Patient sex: M
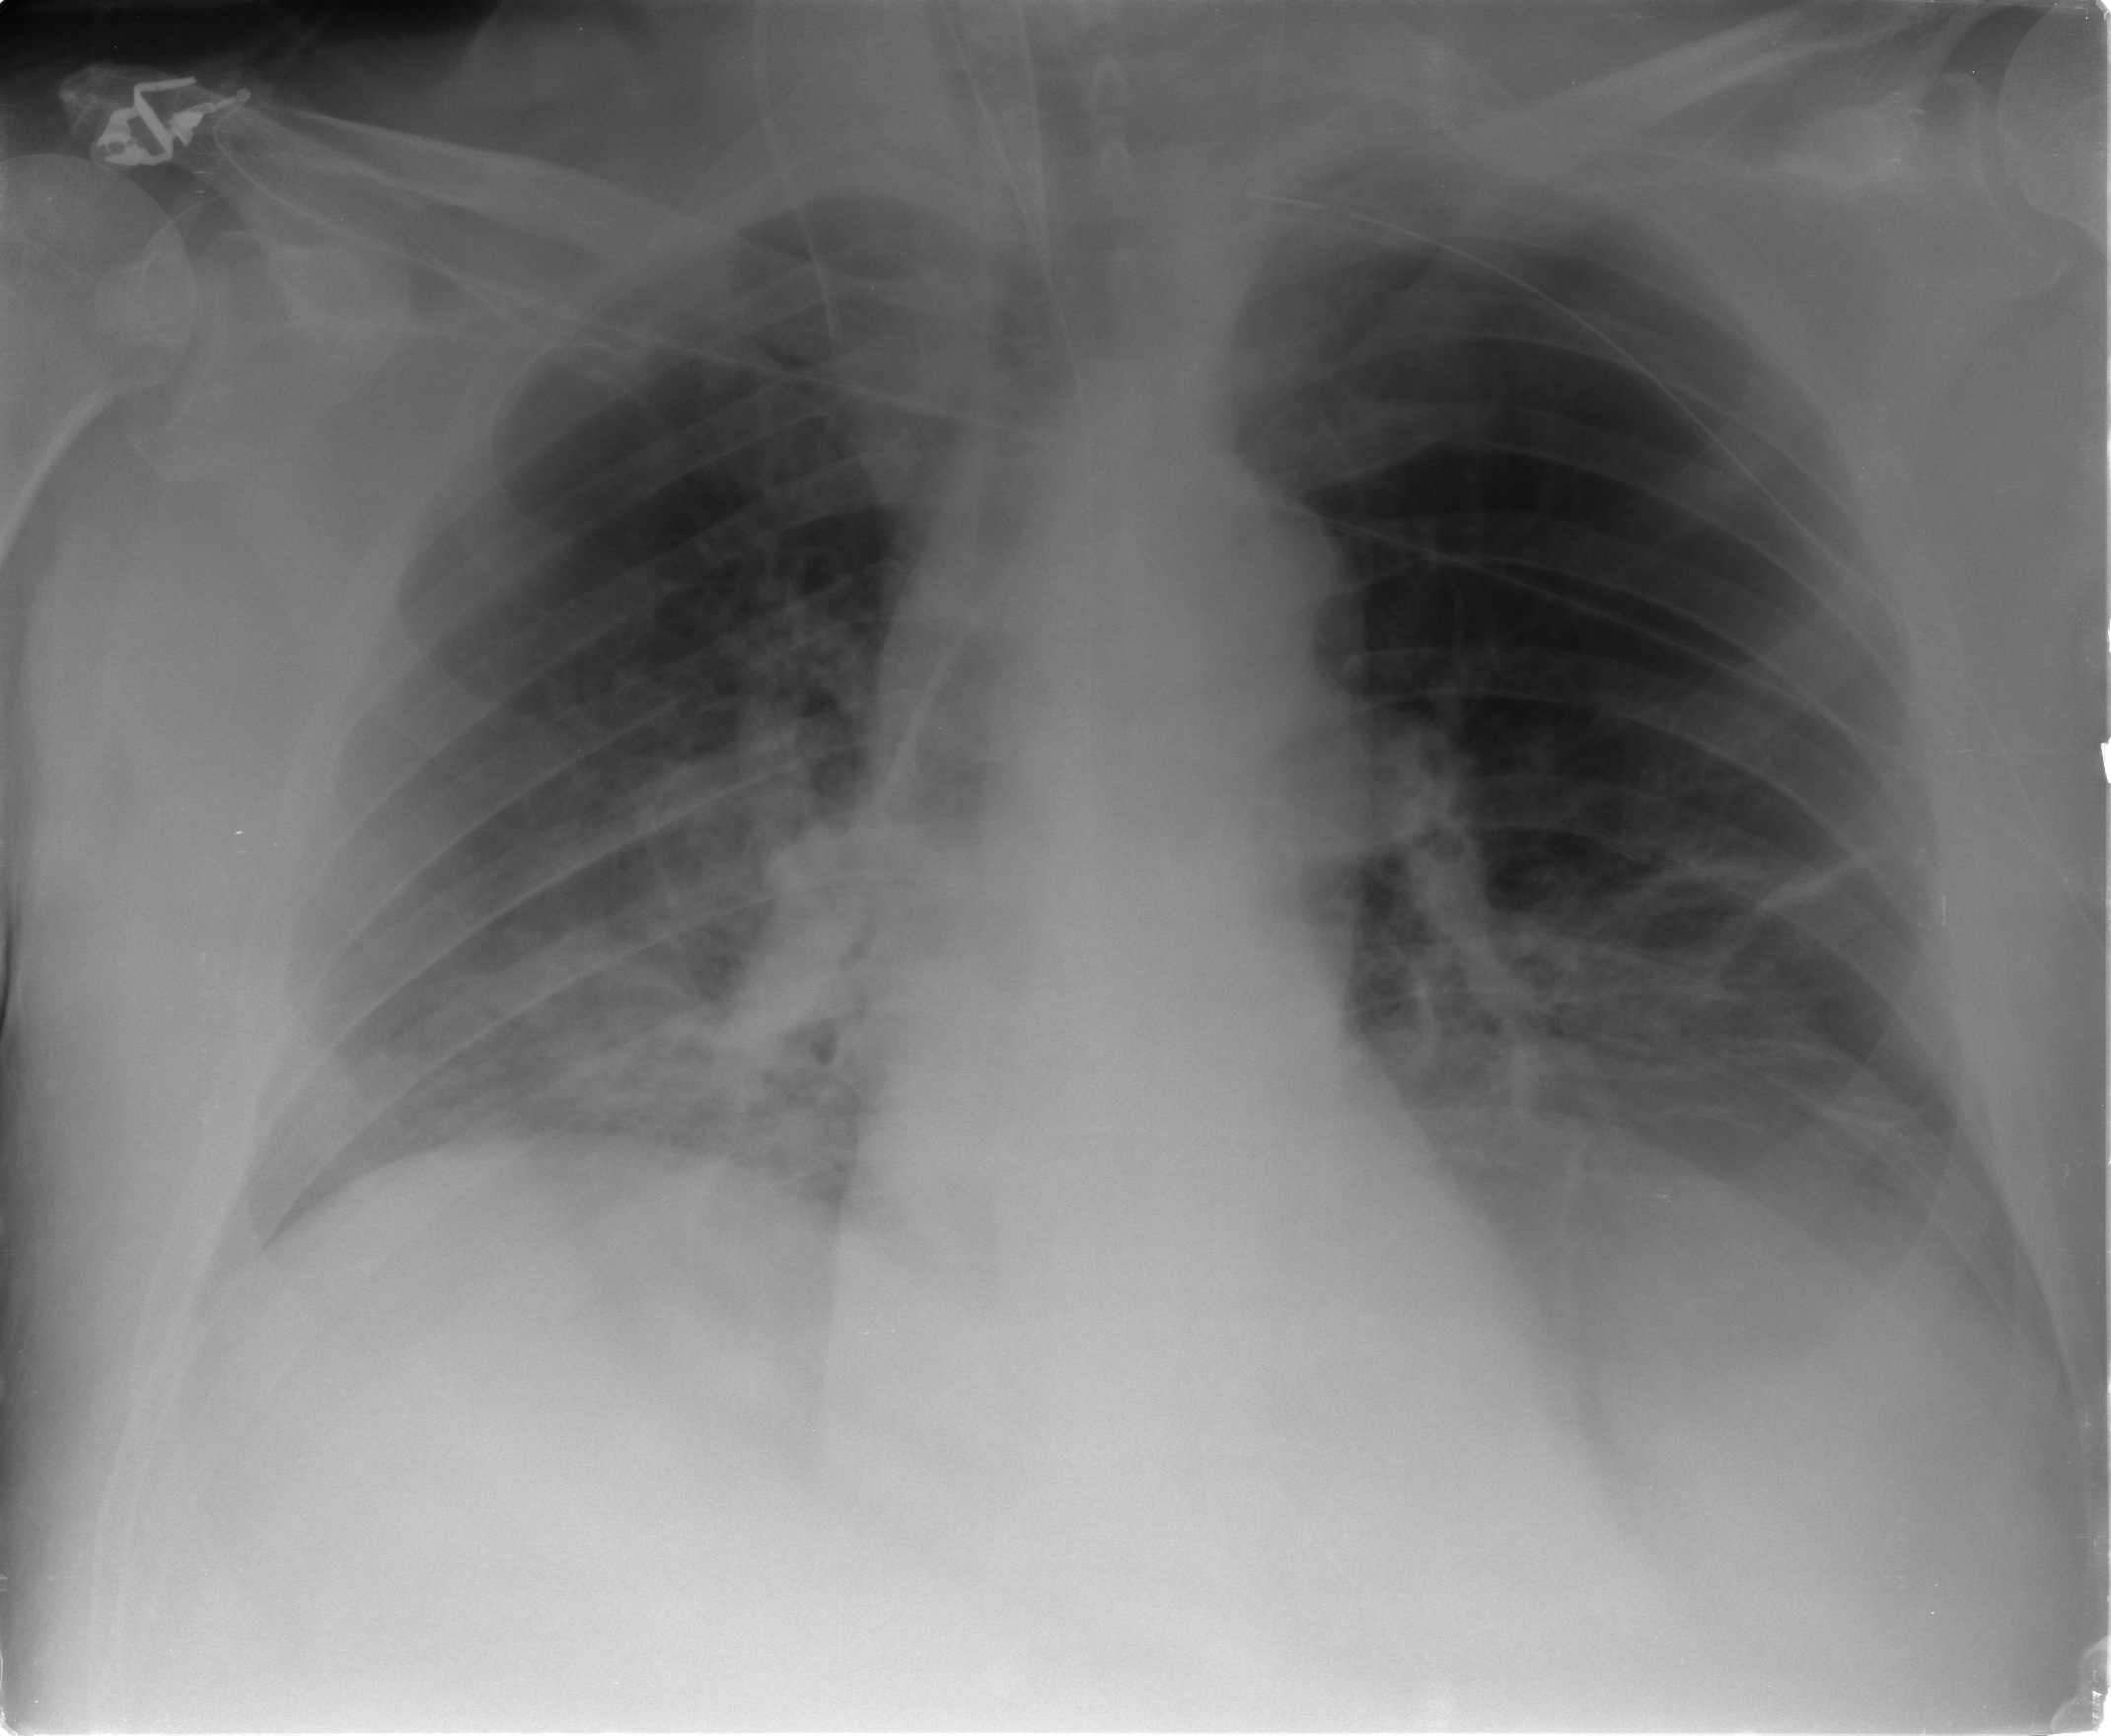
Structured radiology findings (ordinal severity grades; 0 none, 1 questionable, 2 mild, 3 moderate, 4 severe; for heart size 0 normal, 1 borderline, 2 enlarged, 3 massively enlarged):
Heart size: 0
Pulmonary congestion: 0
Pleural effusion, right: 0
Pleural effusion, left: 2
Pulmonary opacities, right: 3
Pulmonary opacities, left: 1
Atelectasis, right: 2
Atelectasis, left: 2